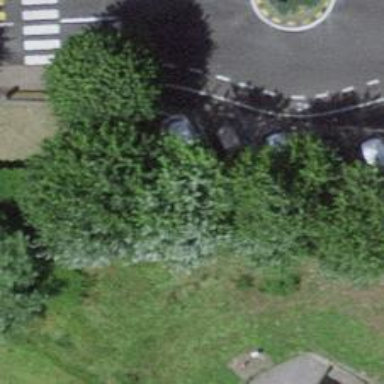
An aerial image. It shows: Motorcycle parking area.